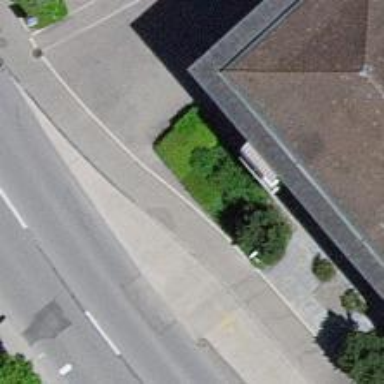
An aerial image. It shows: Bus stop with platform for public transport.